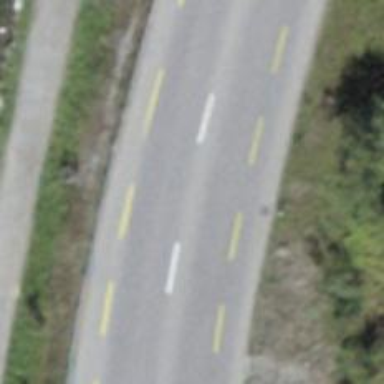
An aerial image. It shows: Primary highway with asphalt surface and designated lane for cyclists.